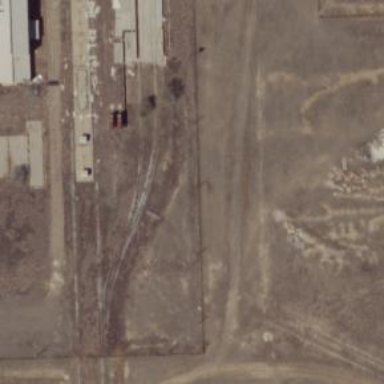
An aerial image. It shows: Disused railway spur service.